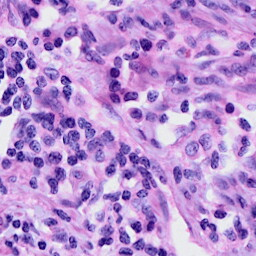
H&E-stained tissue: Cervix